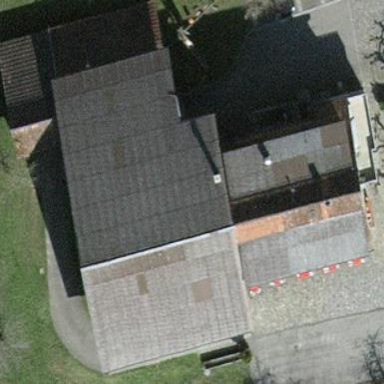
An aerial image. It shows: Restaurant building.